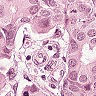
Metastatic tissue present: yes